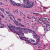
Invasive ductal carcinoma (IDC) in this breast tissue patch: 0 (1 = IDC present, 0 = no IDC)